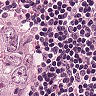
Metastatic tissue present: yes